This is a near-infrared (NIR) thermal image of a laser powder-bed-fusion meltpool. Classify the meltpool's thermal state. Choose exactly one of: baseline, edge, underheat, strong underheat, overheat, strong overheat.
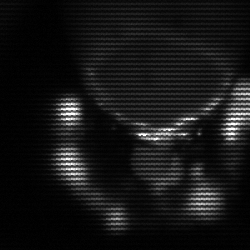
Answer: edge